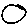
Label: moon